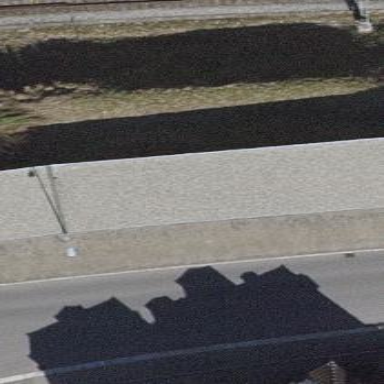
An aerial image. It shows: Garages with flat roofs.